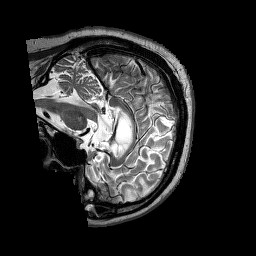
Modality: T2w
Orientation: sagittal
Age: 56
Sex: male
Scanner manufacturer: siemens
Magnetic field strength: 3 T
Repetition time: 3.2 s
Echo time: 0.213 s